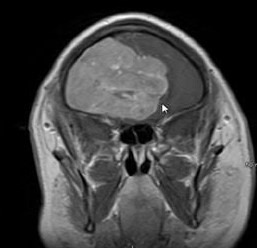
Label: meningioma